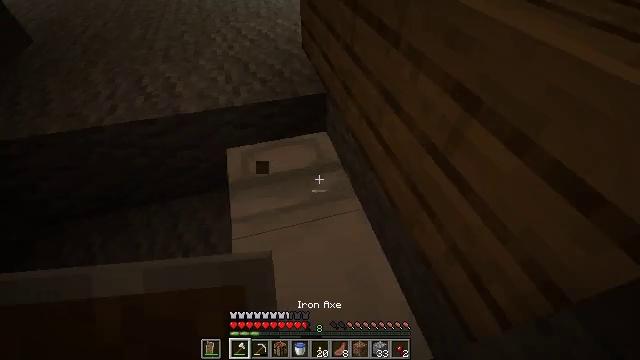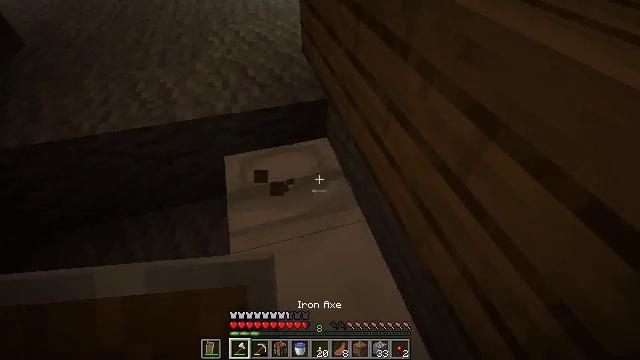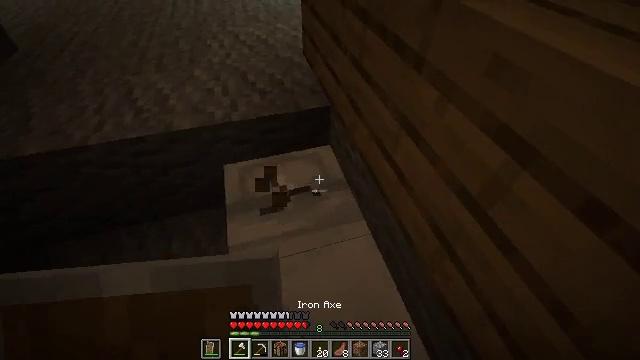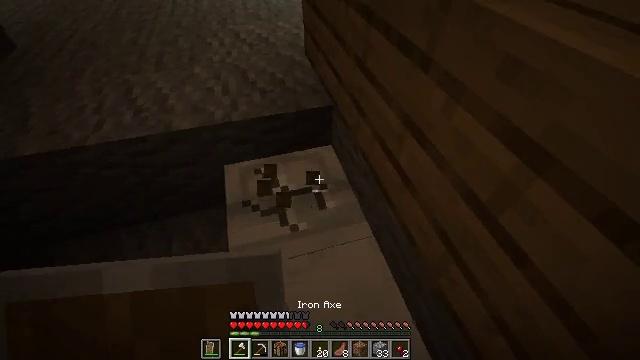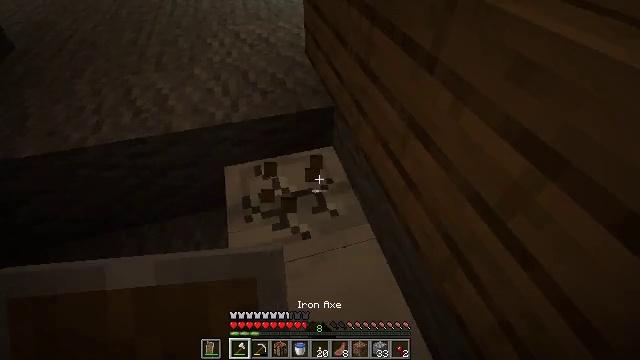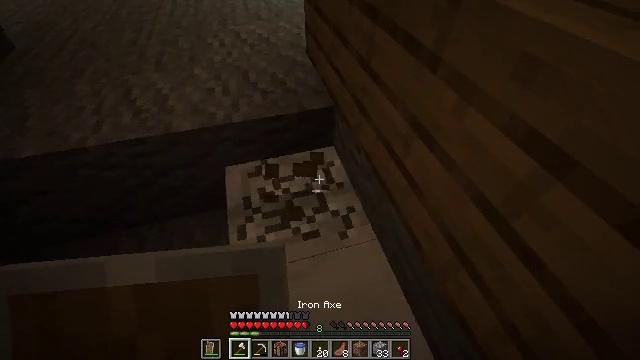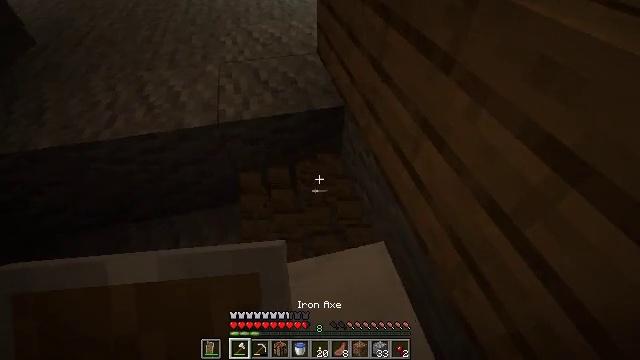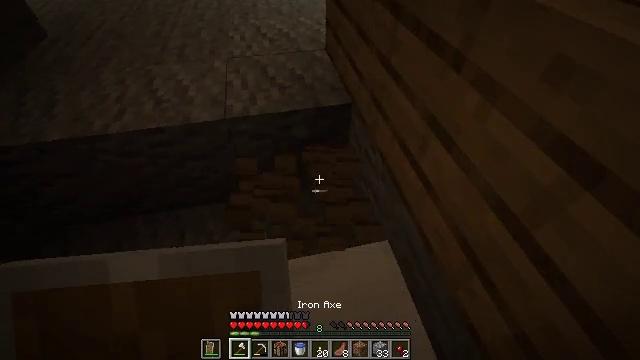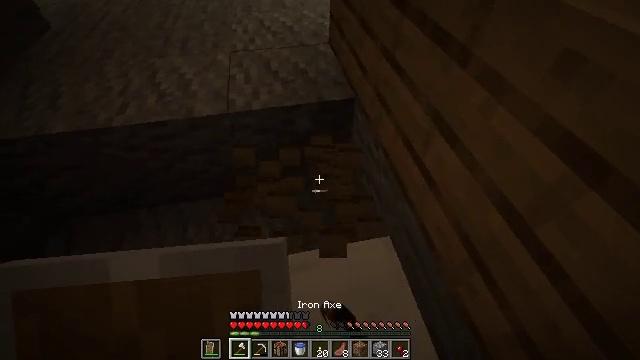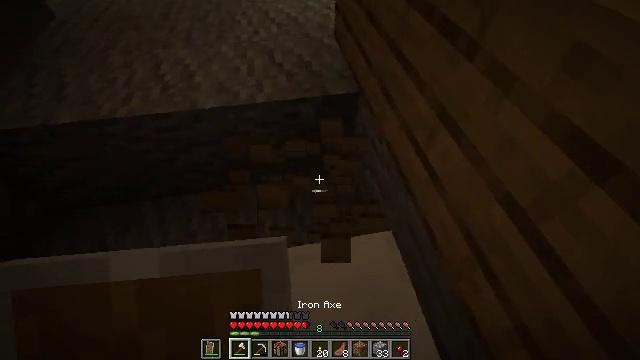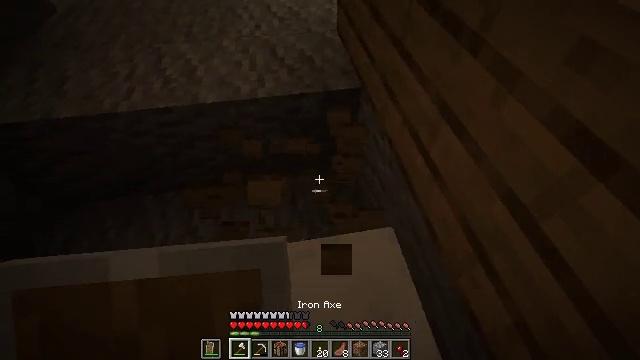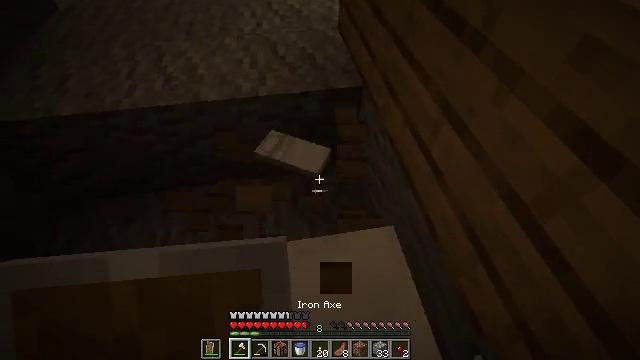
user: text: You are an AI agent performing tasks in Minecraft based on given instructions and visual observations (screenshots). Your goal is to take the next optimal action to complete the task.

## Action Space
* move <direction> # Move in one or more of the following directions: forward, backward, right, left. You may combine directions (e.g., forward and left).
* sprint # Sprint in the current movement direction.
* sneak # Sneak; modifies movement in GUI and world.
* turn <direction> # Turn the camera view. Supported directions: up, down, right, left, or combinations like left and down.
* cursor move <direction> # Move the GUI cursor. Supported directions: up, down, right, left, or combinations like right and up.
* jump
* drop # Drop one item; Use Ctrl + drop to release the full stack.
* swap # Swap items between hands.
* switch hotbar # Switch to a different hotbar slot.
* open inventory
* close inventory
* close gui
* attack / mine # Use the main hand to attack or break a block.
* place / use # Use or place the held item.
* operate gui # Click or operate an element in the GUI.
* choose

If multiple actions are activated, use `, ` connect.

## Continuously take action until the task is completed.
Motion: motion action
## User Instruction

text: Remove the white bed from its place.
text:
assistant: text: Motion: attack / mine
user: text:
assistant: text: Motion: attack / mine
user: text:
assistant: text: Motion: attack / mine
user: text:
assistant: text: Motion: attack / mine
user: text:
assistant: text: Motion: attack / mine
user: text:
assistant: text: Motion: turn left, attack / mine
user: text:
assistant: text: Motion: turn left, attack / mine
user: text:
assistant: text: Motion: turn down, attack / mine
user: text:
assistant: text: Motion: turn left and down, attack / mine
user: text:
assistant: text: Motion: attack / mine
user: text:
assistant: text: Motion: attack / mine
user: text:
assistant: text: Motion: attack / mine